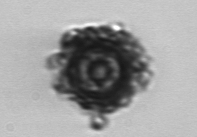
Label: Thalassiosira_TAG_external_detritus